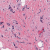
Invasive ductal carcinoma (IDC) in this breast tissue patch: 1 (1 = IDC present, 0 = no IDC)